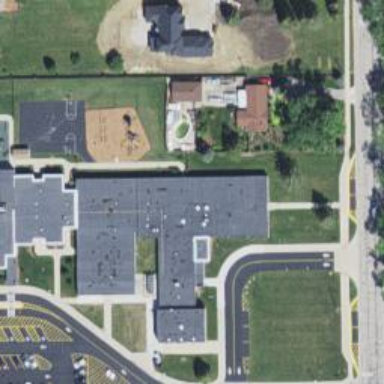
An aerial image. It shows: School.